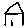
Label: house